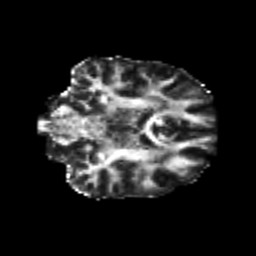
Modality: FA
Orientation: coronal
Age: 22
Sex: female
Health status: healthy
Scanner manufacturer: philips
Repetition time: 7.389 s
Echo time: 0.08599 s